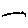
Label: line